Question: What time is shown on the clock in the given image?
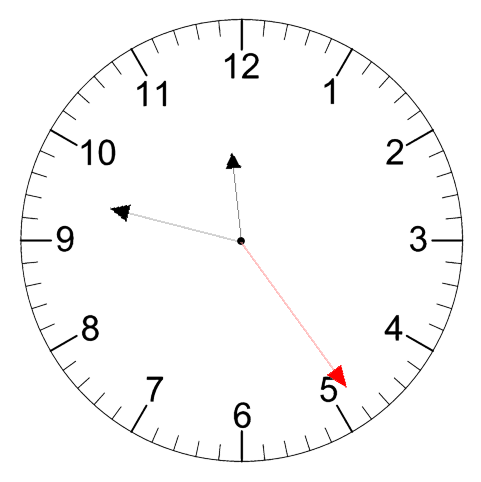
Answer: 11:47:24